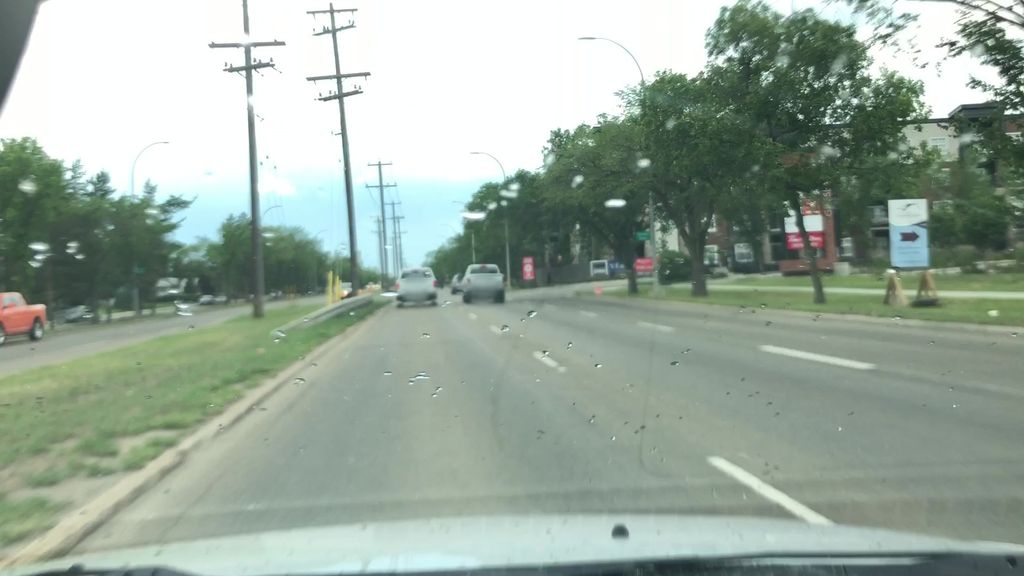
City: edmonton